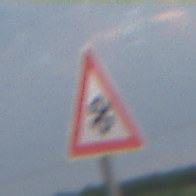
Verkehrszeichen: SchneeOderEisglaette
Umgebung: Outdoor, Nature
Tageszeit: SunriseSunset
Wetter: PartlyCloudy
Licht: Natural
Jahreszeit: NotSpecified
Kontrast: LowContrast